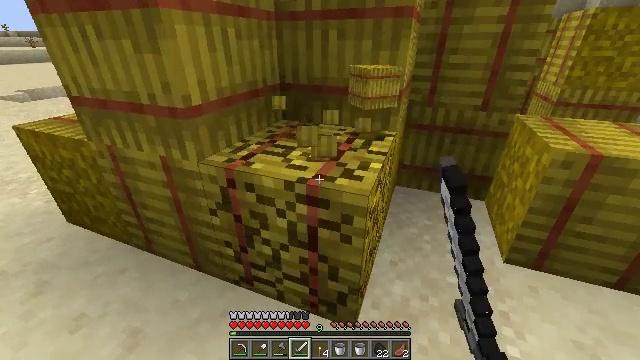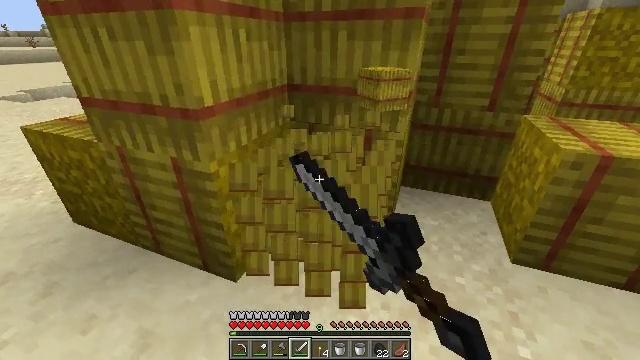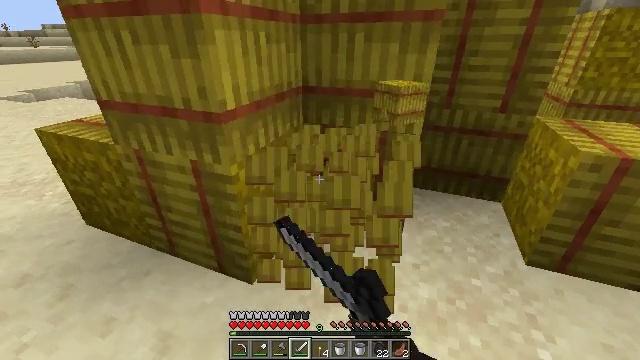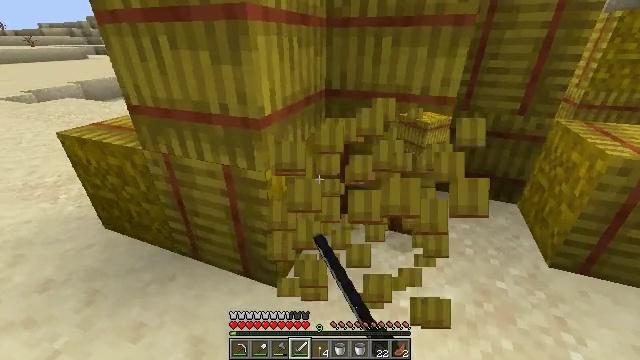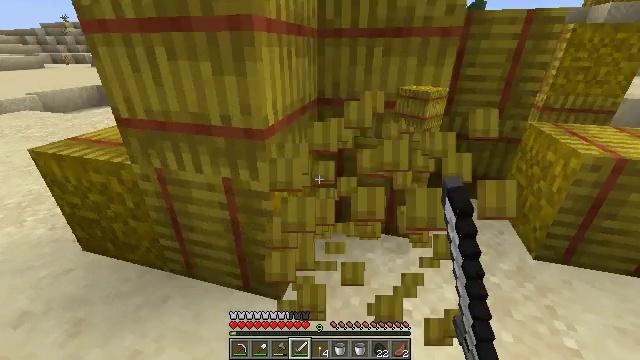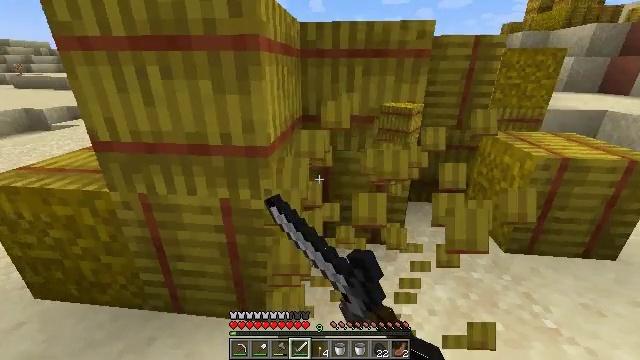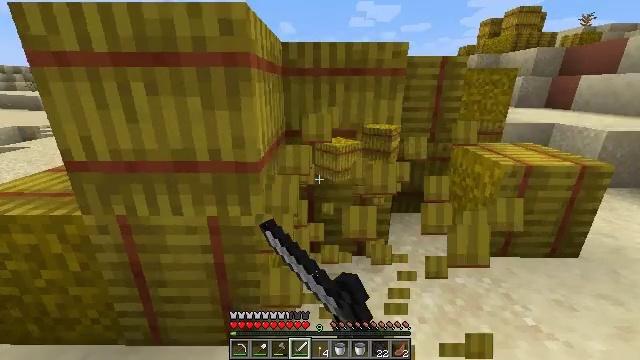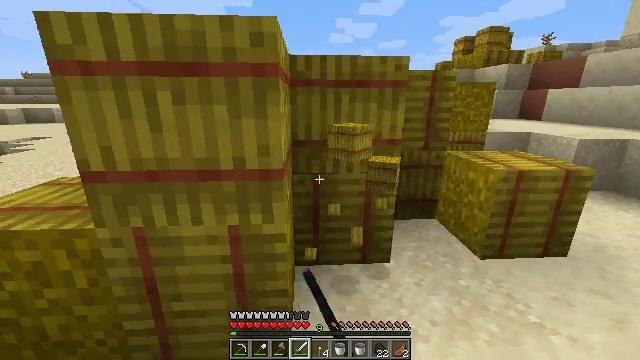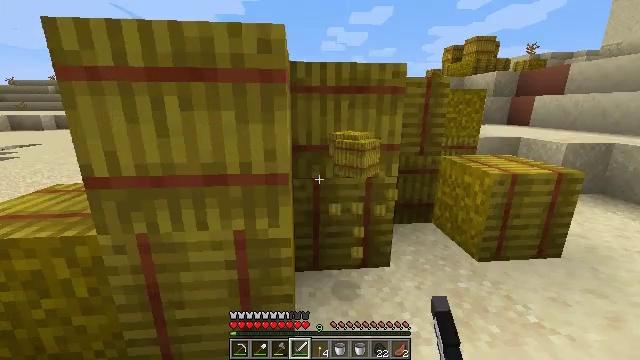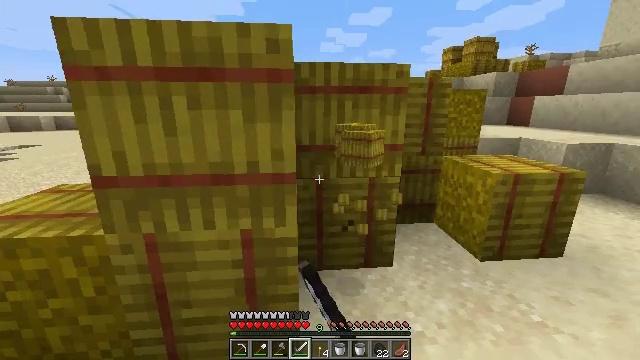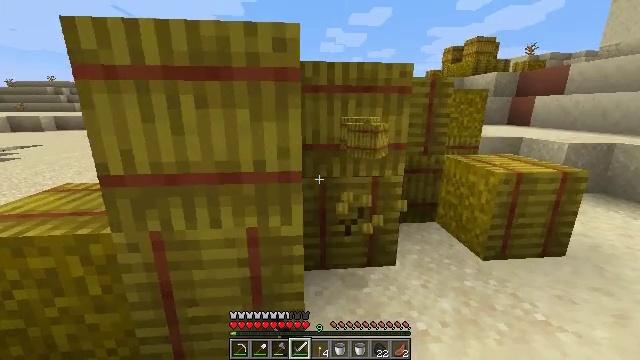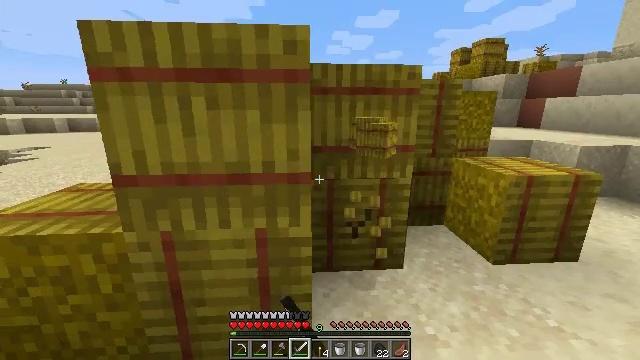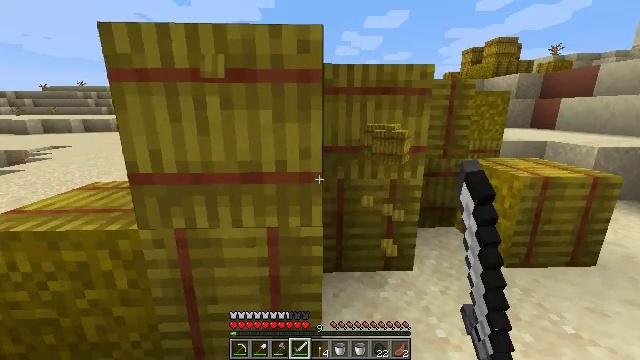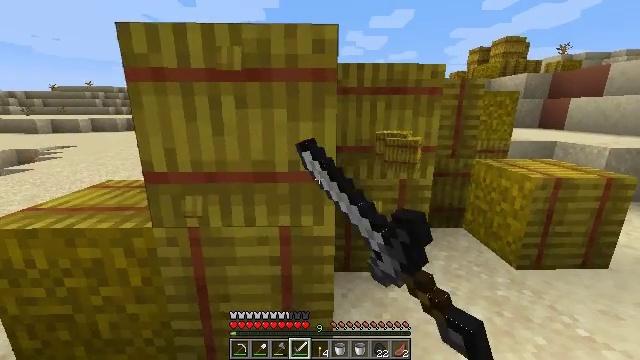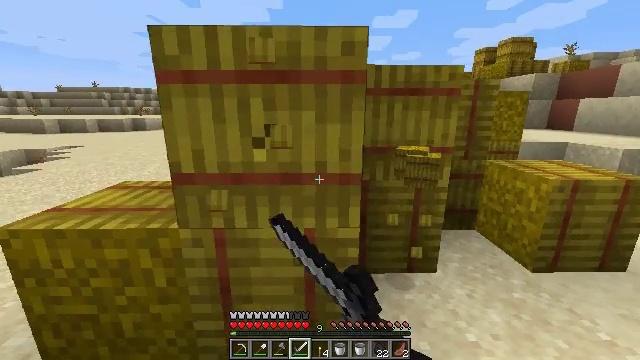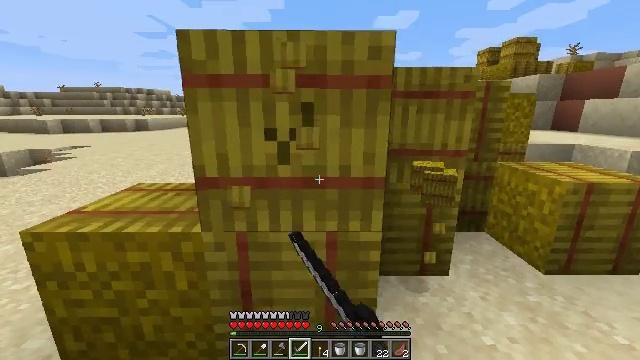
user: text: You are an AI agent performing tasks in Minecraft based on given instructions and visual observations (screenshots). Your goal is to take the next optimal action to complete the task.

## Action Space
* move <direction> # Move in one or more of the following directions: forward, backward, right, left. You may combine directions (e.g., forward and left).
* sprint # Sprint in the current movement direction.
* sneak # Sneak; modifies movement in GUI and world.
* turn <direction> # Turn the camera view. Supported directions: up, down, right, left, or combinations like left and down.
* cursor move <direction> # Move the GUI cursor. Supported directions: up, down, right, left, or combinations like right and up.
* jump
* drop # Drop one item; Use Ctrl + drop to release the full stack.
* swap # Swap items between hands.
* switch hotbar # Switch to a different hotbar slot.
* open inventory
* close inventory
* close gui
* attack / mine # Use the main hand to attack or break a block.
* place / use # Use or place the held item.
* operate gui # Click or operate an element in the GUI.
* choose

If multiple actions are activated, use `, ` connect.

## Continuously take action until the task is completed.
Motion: motion action
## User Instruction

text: Mine a hay block from the field.
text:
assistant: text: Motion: move left, attack / mine
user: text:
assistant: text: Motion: move left, attack / mine
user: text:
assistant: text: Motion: move left, attack / mine
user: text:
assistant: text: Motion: move left, turn right and up, attack / mine
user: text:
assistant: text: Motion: move left, turn right and up, attack / mine
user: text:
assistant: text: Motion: move left, turn right and up, attack / mine
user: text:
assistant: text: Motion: turn right and up, attack / mine
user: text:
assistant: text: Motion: turn right and up, attack / mine
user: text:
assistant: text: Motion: attack / mine
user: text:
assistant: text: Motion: attack / mine
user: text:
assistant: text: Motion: turn left, attack / mine
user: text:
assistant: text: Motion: turn left, attack / mine
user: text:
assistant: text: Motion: move left, attack / mine
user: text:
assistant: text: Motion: move left, attack / mine
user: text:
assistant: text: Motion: move left, attack / mine
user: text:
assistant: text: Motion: move left, attack / mine
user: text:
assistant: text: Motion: attack / mine
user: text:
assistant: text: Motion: attack / mine
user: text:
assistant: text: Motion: turn right, attack / mine
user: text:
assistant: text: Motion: turn right, attack / mine
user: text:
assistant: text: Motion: turn right, attack / mine
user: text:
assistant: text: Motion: attack / mine
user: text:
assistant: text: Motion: attack / mine
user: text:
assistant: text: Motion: attack / mine
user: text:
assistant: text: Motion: attack / mine
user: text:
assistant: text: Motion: attack / mine
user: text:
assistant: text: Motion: attack / mine
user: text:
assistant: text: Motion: attack / mine
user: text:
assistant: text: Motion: attack / mine
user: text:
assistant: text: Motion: attack / mine